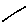
Label: line